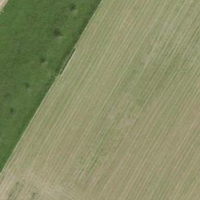
EUNIS habitat code: 52
Species observed at this site:
Polygonum aviculare